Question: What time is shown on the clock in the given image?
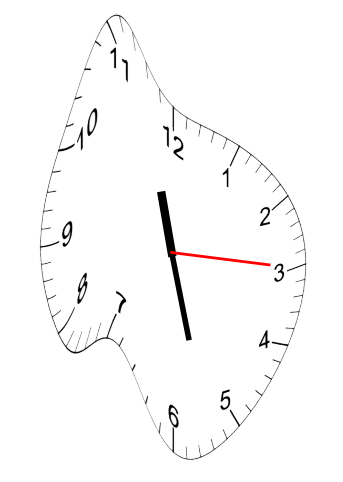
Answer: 11:27:15